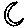
Label: moon